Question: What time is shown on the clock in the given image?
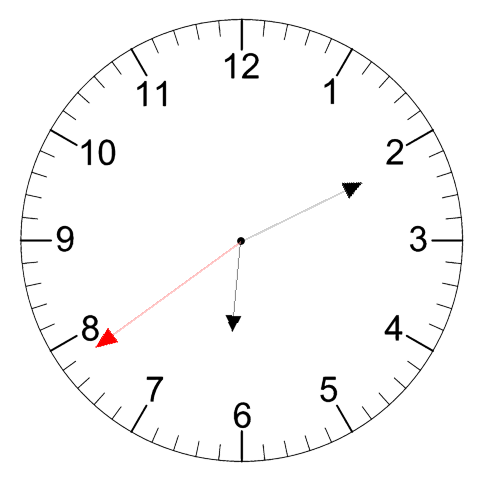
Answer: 06:10:39